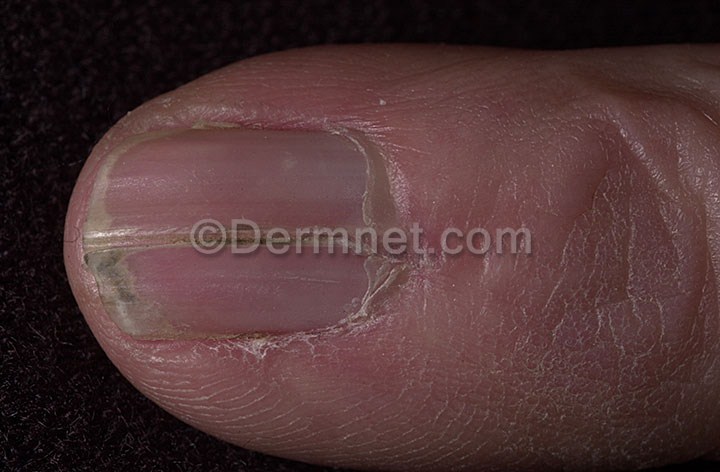
Disease: Nail Fungus and other Nail Disease